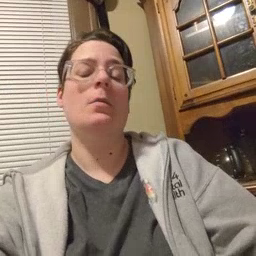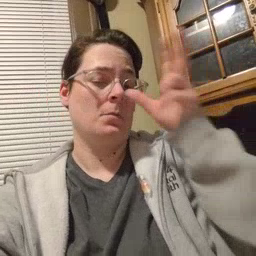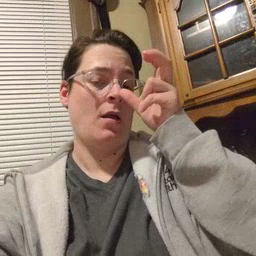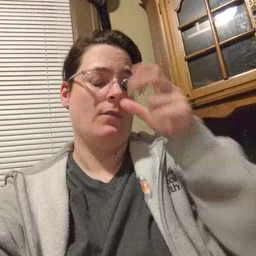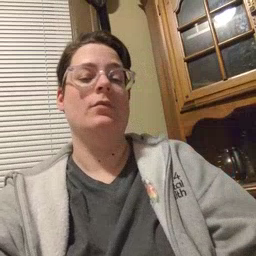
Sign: bug